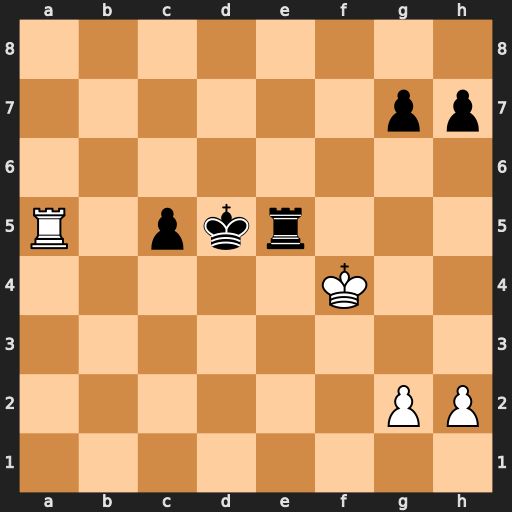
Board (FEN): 8/6pp/8/R1pkr3/5K2/8/6PP/8
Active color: w
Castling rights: -
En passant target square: -
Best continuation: Rxc5+ Kxc5 Kxe5